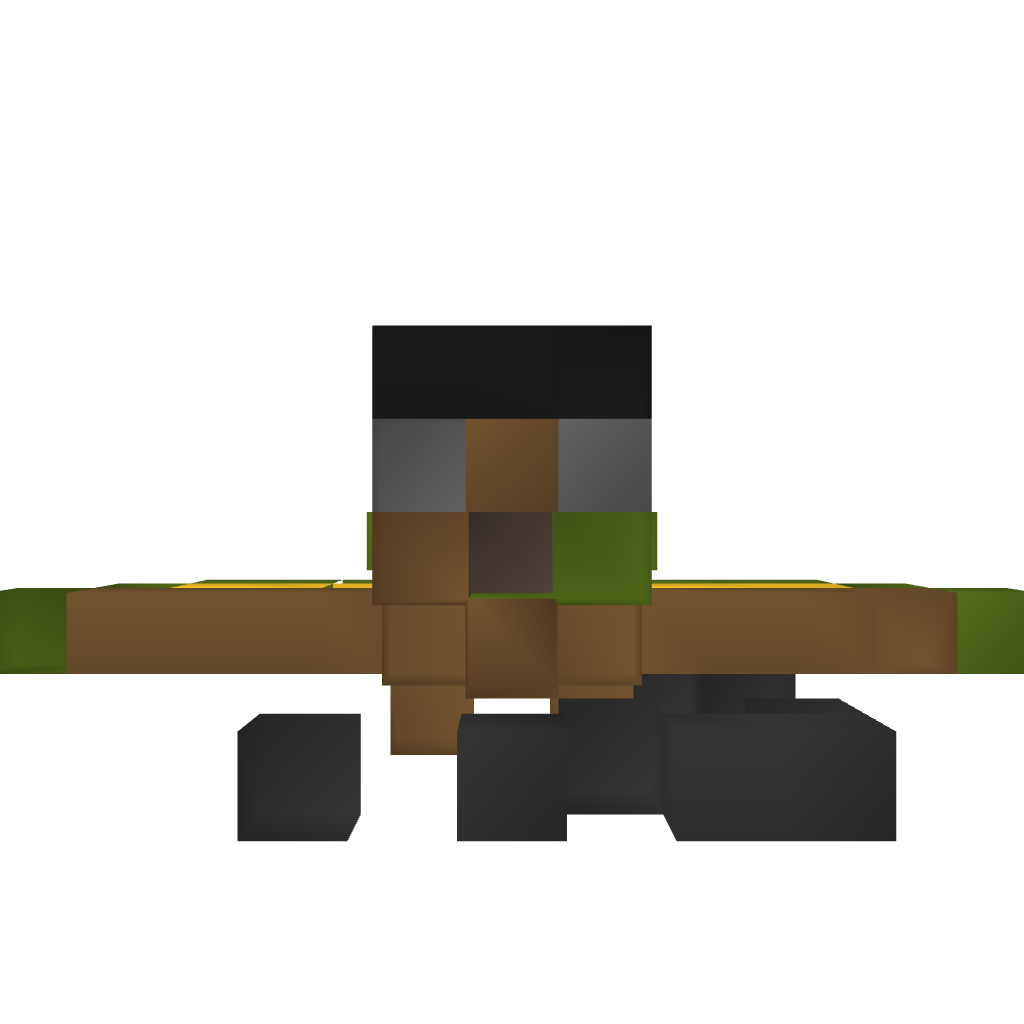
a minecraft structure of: Fighter Bf 109 F2